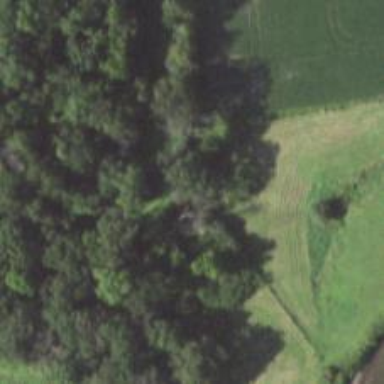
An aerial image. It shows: Row of trees in natural setting.